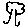
Label: tree